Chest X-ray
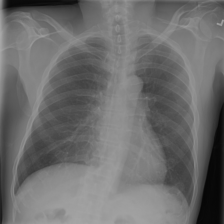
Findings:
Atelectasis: negative
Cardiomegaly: negative
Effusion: negative
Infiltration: negative
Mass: negative
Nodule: negative
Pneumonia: negative
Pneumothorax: negative
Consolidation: negative
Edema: negative
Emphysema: negative
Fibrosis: negative
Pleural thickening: negative
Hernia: negative